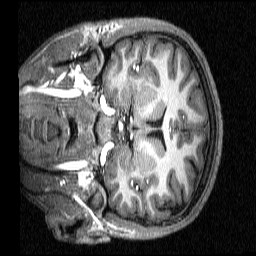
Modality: T1w
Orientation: coronal